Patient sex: M
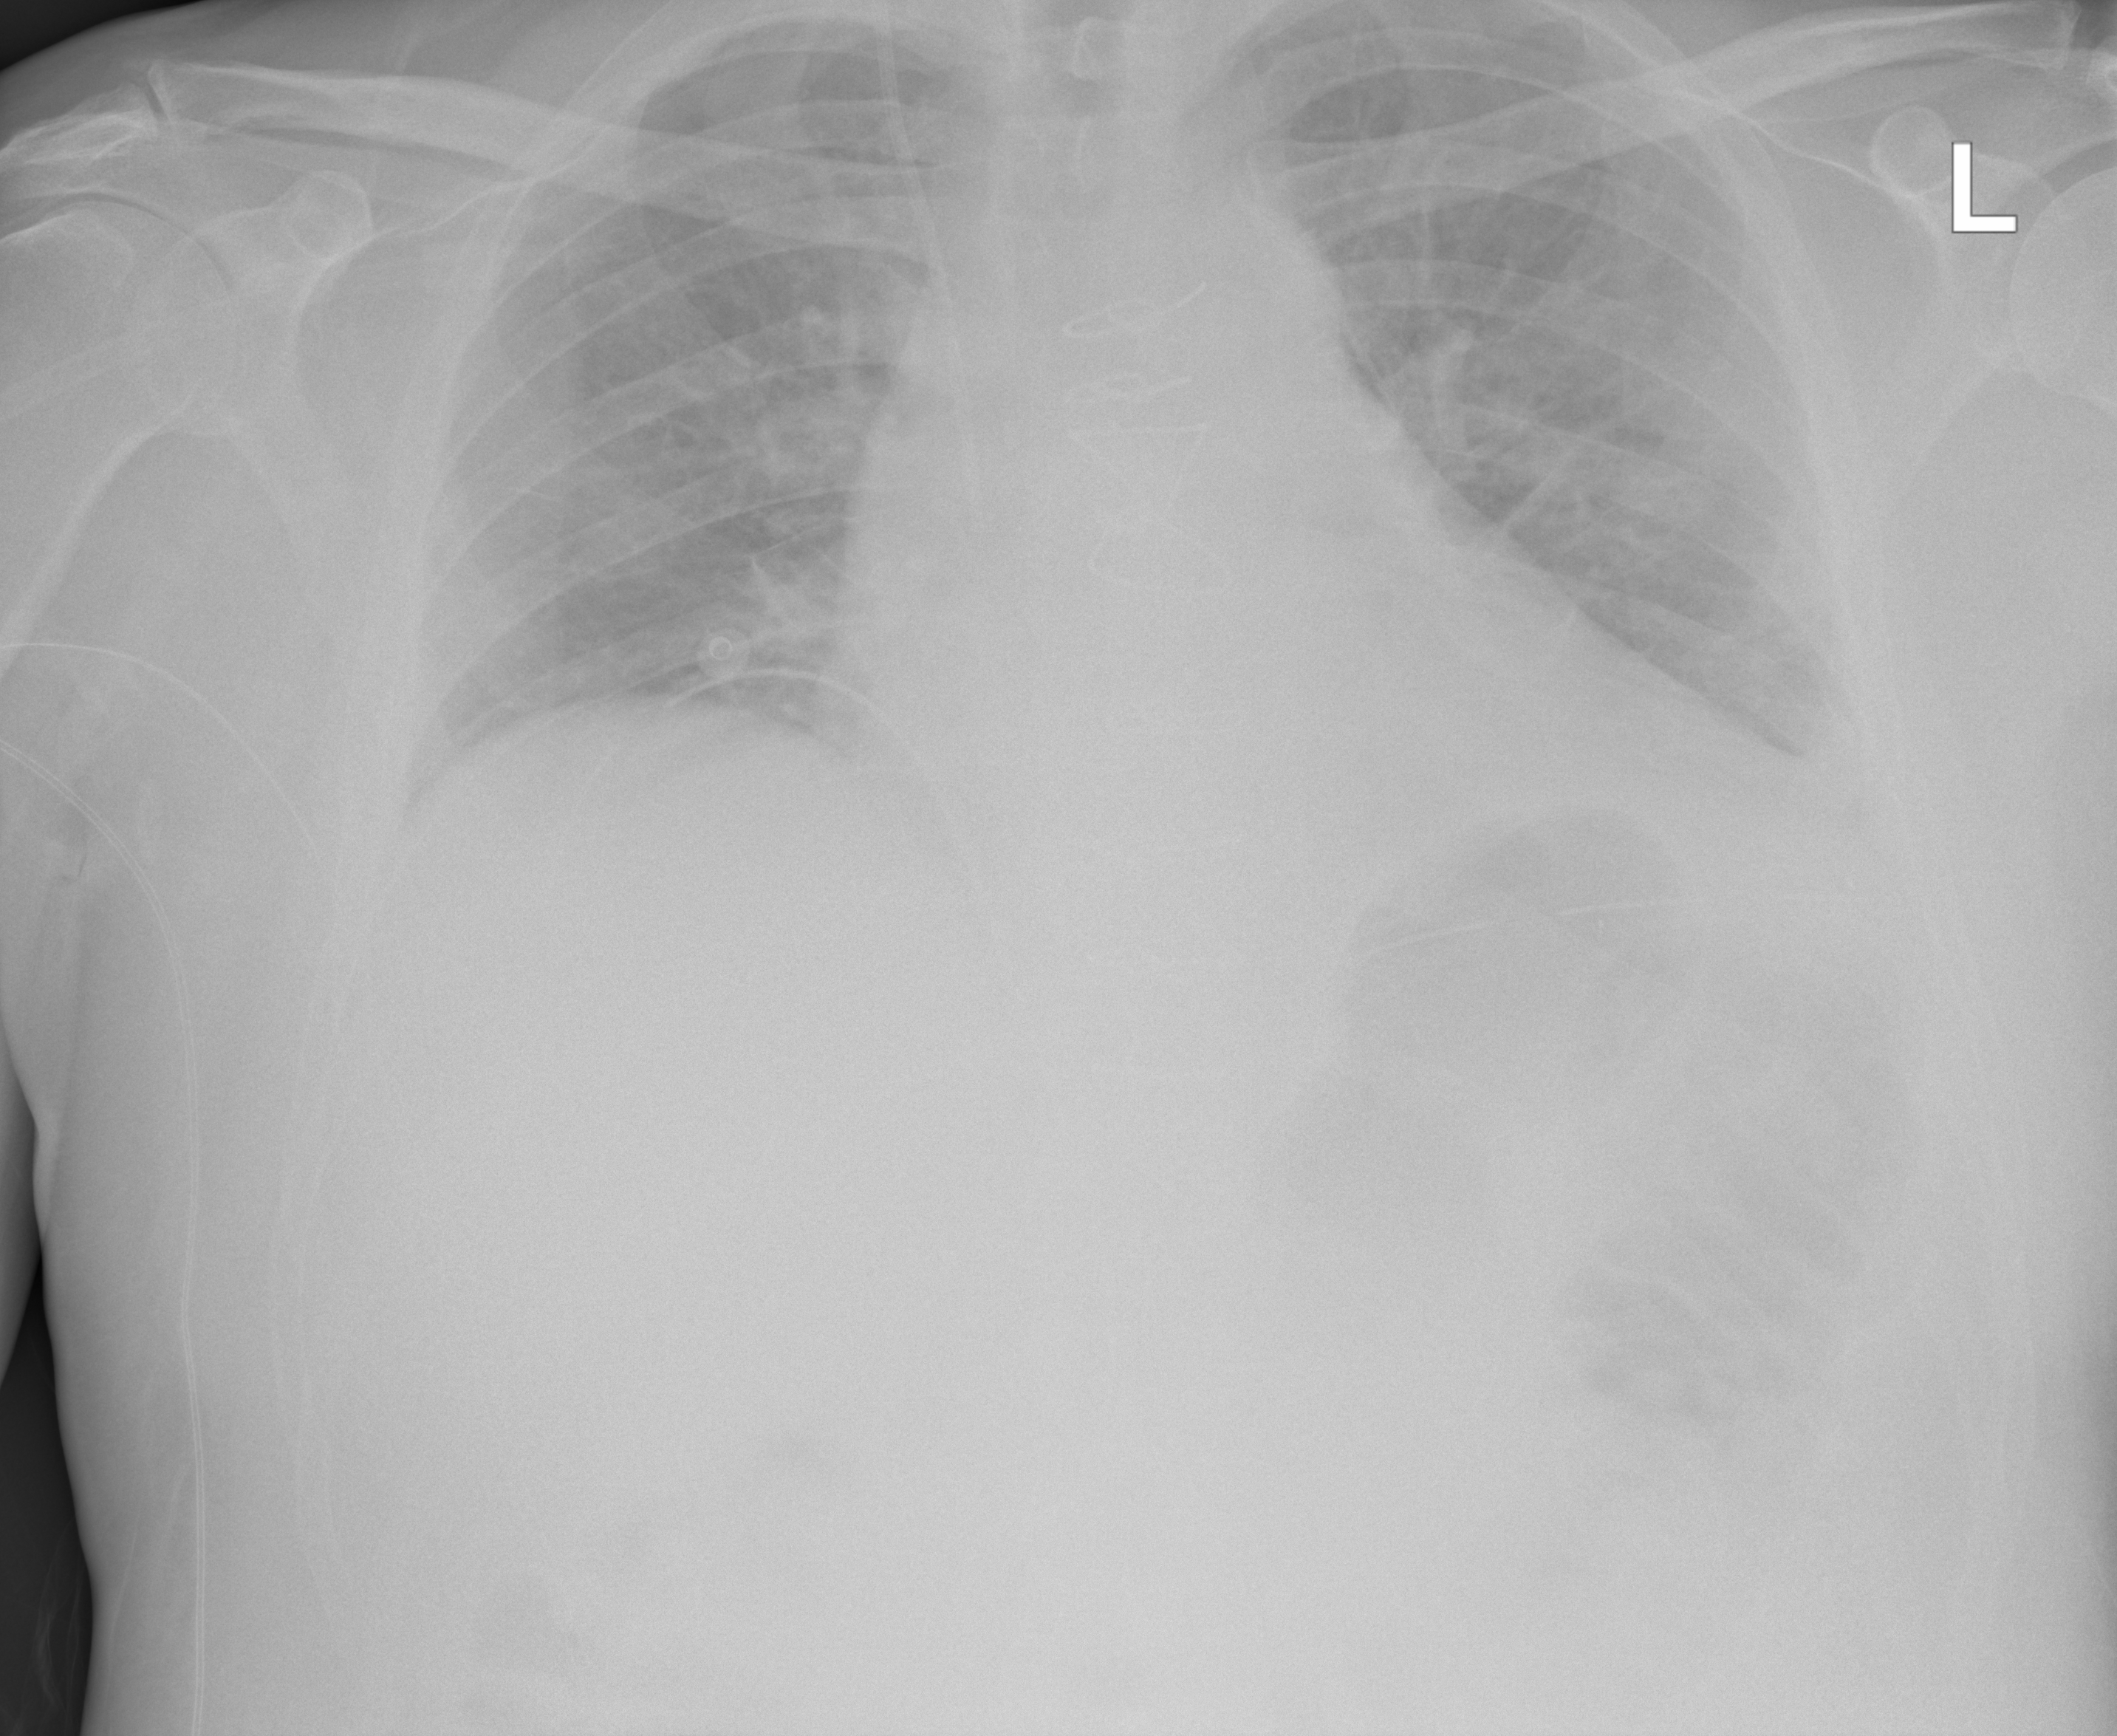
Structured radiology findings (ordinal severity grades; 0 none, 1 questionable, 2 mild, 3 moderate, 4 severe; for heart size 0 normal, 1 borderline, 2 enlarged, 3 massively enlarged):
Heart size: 2
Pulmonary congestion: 1
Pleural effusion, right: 0
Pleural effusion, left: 2
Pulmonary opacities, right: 0
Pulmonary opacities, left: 0
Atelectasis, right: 0
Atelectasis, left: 2